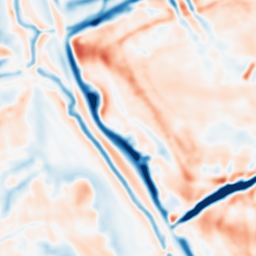
Category: multiscale
Decomposition family: dog_multiscale
Decomposition parameters: sigma_ratio: 1.4
n_scales: 4
base_sigma: 2
Upsampling method: cubic_catmull_rom
Upsampling parameters: scale: 8
Upsampling scale: 8